Question: Visible app?
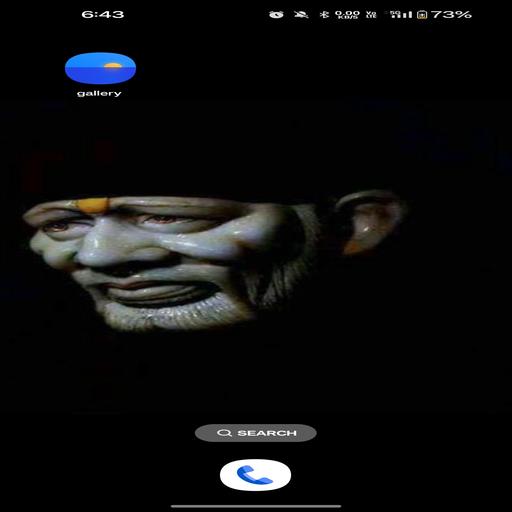
Answer: Gallery